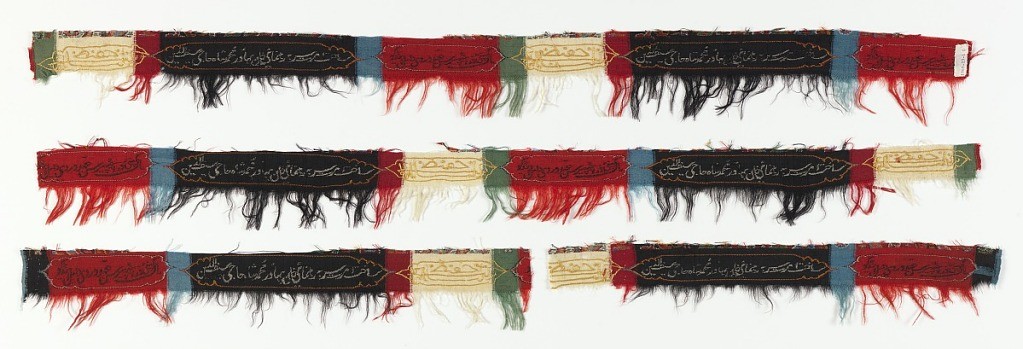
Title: Shawl fragments
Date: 19th century
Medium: wool, silk Technique: double-interlocked 2/2 twill tapestry; chain stitch embroidery
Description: Four fragments from the end of a late Kashmir shawl. Cartouches containing embroidered or tapestry script on backgrounds of black, red or ivory. About 1/4 inch of field pattern intact on some fragments. Other colors include green, light blue, yellow-orange.